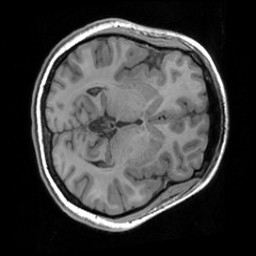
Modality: T1w
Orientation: axial
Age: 21
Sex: female
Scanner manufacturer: siemens
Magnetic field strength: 3 T
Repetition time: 1.63 s
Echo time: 0.00311 s